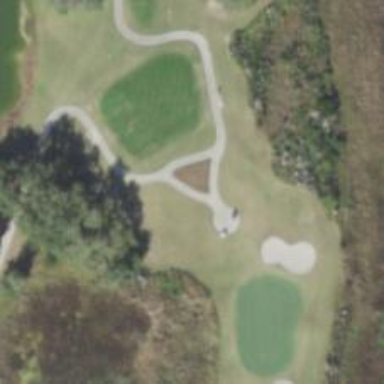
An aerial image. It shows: Path for golf carts.